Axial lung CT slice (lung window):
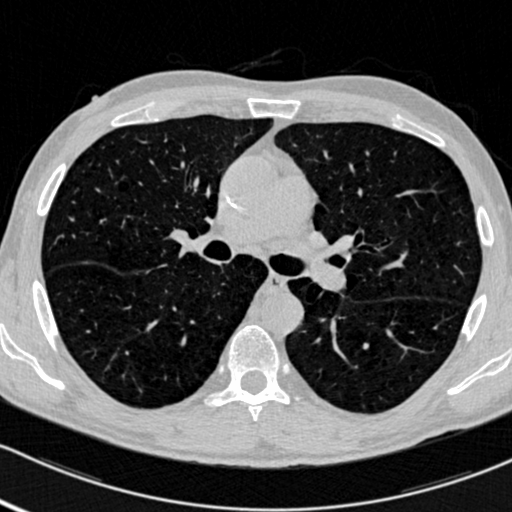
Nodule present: no